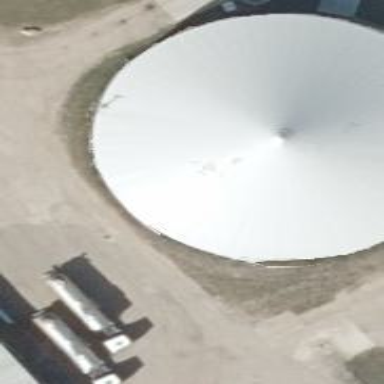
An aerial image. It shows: Silo.